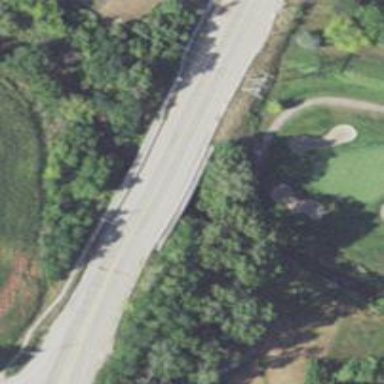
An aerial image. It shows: Service road on bridge for golf carts.